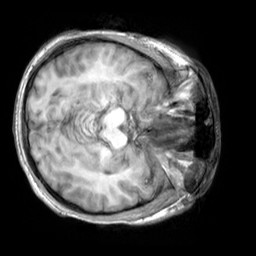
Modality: T1w
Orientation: axial
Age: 40
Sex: male
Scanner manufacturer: siemens
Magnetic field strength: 3 T
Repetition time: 2.3 s
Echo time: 0.00303 s